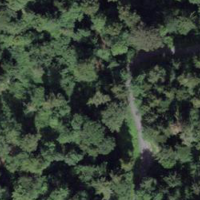
EUNIS habitat code: 43
Species observed at this site:
Aruncus dioicus